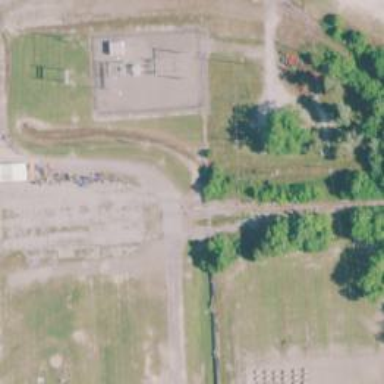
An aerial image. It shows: Disused railway spur.